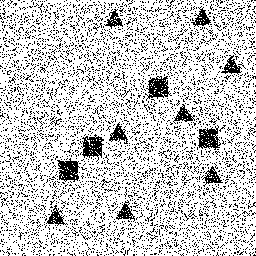
Squares: 4
Triangles: 8
Stars: 0
Total shapes: 12